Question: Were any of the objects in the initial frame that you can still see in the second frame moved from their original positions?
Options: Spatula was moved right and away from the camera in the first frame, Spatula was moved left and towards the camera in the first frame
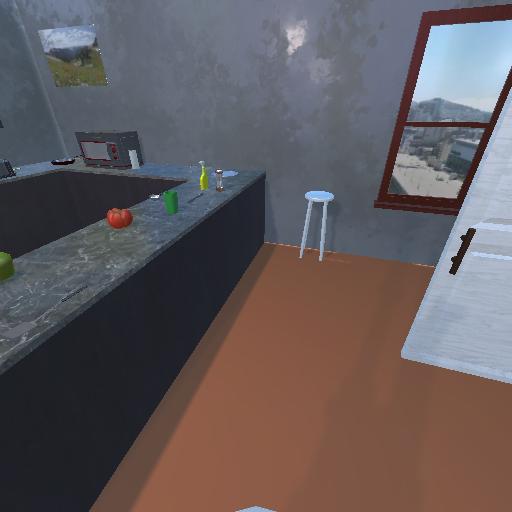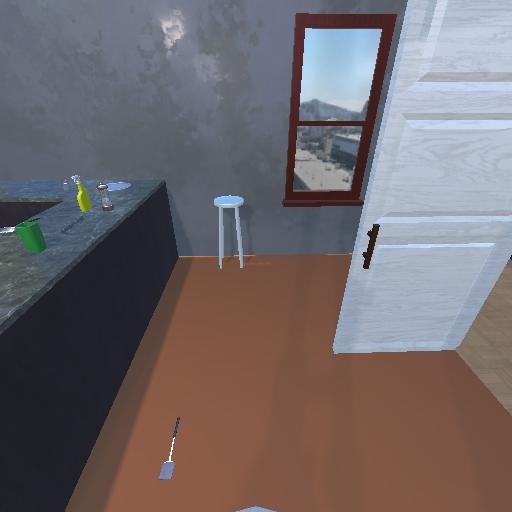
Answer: Spatula was moved right and away from the camera in the first frame